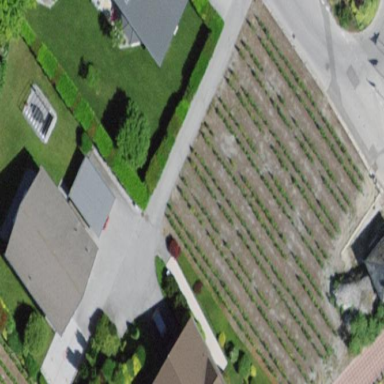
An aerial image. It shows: Vineyard where grapes are grown.